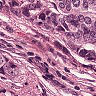
Metastatic tissue present: yes